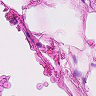
Metastatic tissue present: no